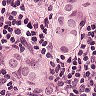
Metastatic tissue present: yes